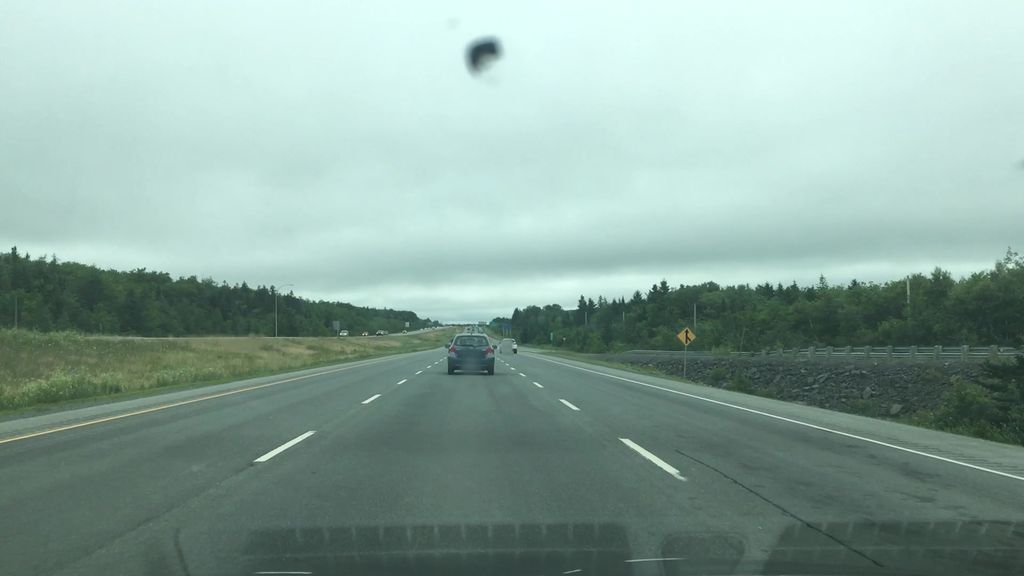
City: halifax